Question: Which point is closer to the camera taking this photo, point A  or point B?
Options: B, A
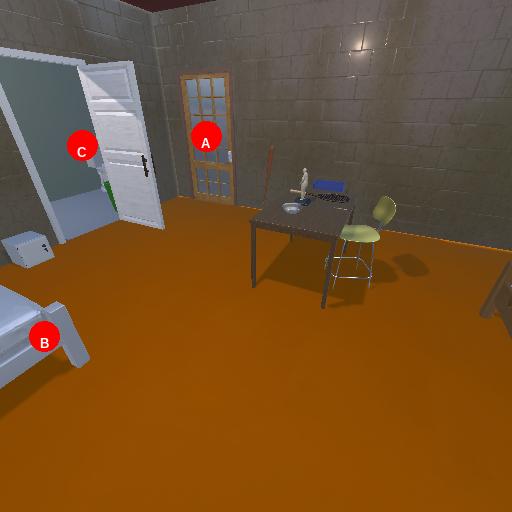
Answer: B